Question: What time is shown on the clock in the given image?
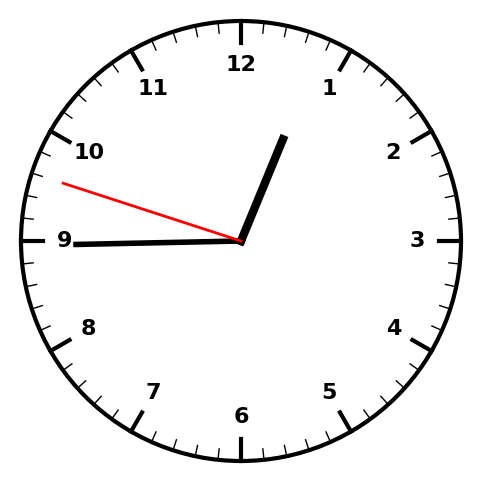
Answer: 12:44:48